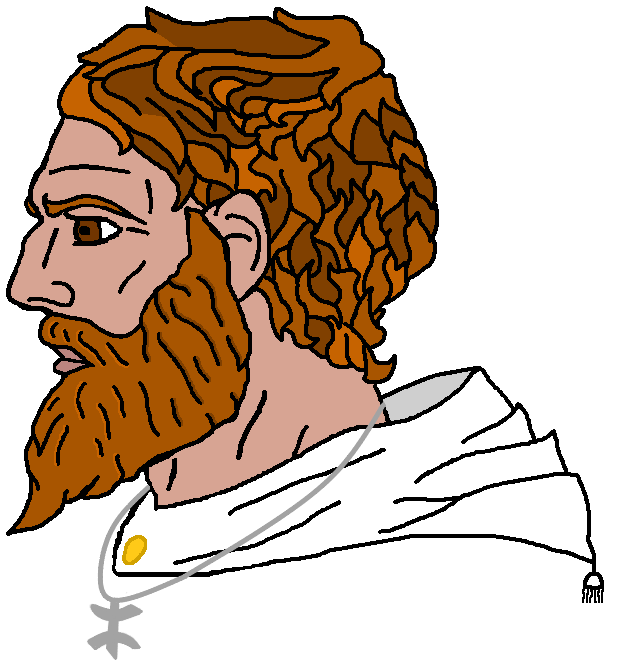
Label: 4_Yes_Chad